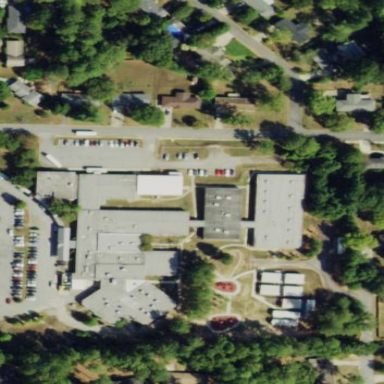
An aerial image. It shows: School.